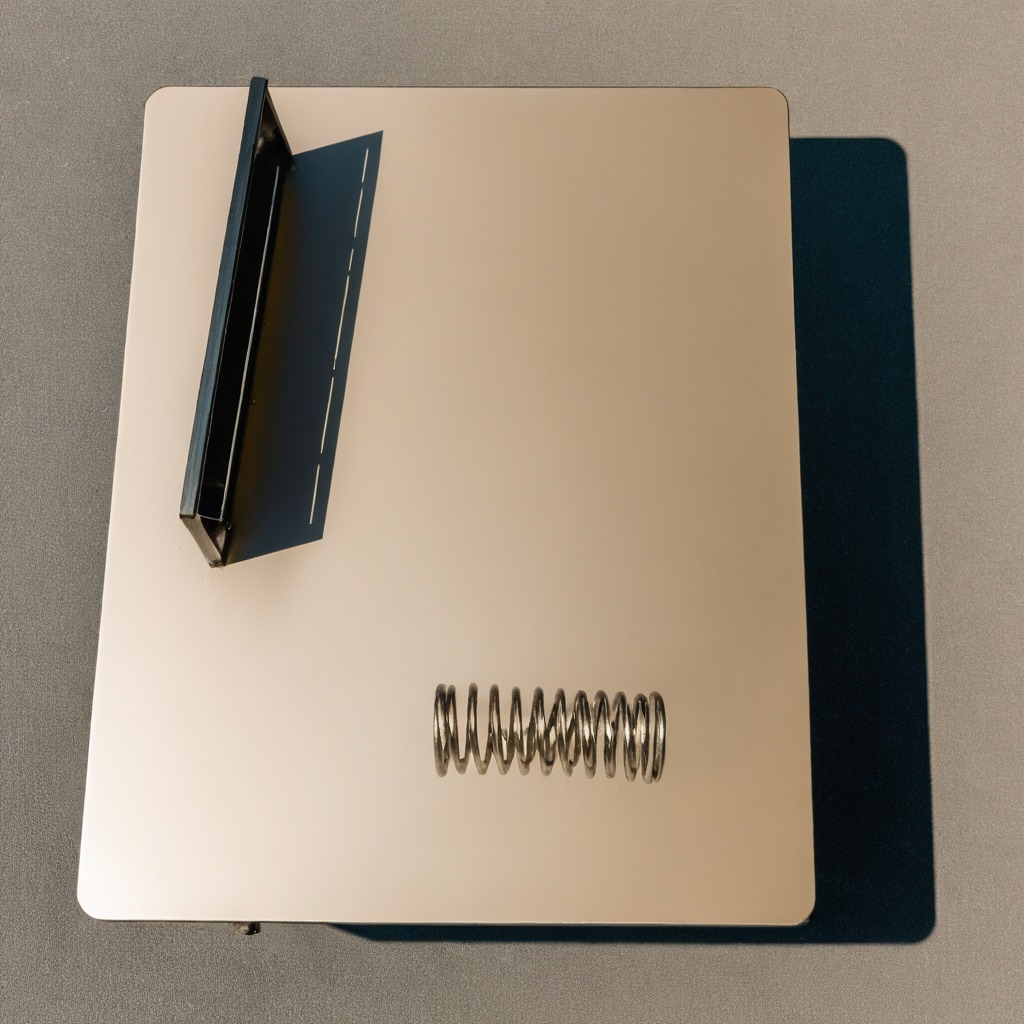
A coiled metal spring lies on the table.